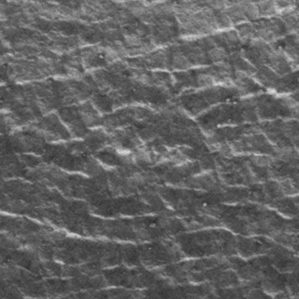
Label: frost